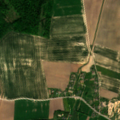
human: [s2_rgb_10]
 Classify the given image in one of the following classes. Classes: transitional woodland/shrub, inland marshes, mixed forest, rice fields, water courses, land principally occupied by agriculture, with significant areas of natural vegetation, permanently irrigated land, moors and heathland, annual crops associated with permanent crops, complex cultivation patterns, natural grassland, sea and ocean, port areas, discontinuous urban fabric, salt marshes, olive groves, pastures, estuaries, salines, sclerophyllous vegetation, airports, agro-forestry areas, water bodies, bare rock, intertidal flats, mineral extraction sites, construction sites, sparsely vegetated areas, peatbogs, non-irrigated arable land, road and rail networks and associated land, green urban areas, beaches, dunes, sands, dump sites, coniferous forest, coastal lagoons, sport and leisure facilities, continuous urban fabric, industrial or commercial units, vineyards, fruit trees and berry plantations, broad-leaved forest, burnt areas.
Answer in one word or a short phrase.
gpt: discontinuous urban fabric, non-irrigated arable land, mixed forest, water bodies